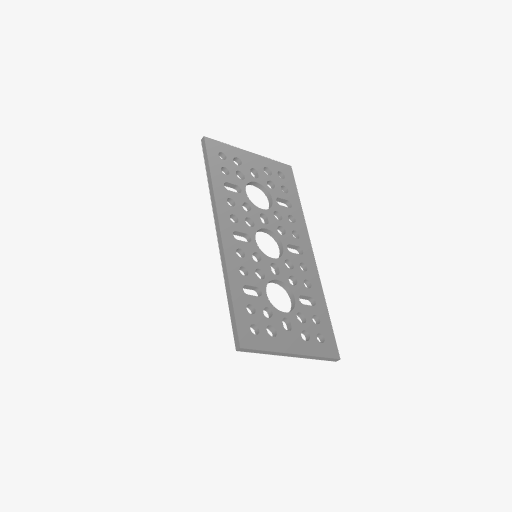
Part: PatternPlate1x3H